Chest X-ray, PA view. Patient: 41 years old, sex F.
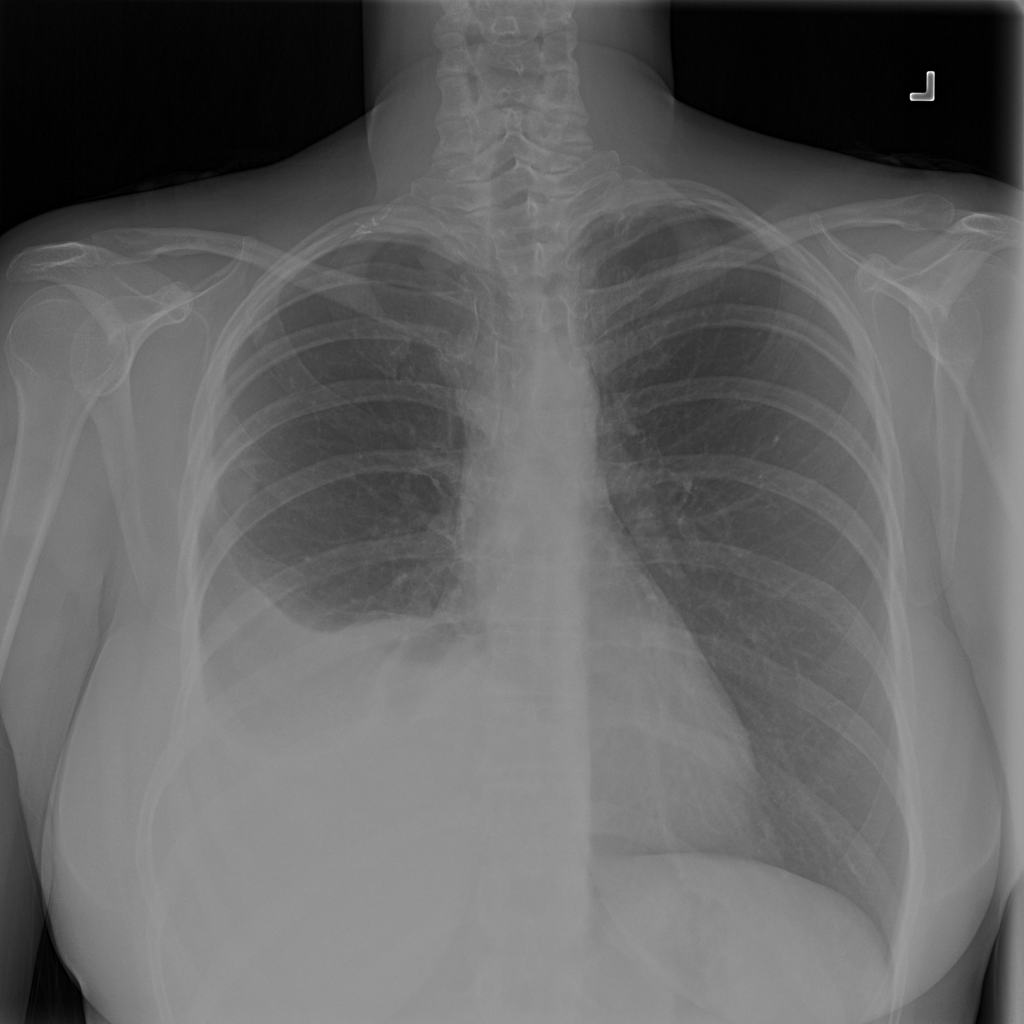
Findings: No Finding